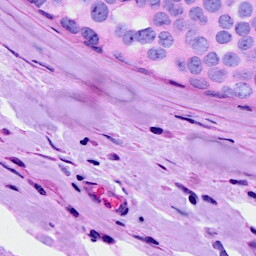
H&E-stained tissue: Breast